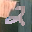
Label: 2